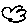
Label: cloud